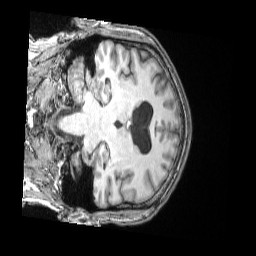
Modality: T1w
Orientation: coronal
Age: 36
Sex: male
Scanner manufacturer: siemens
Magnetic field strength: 3 T
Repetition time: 2 s
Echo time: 0.00339 s